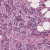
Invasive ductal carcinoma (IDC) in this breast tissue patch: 1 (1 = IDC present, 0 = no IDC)